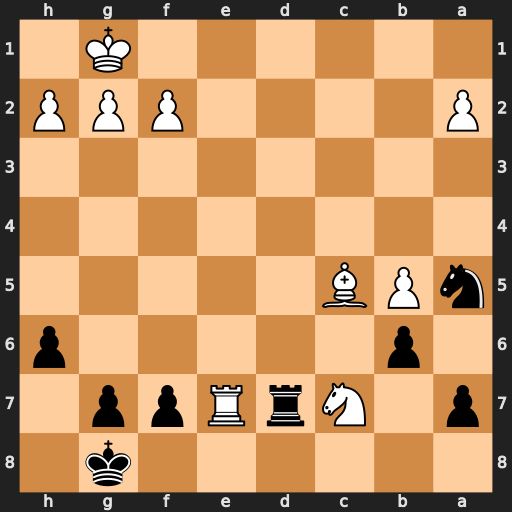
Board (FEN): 6k1/p1NrRpp1/1p5p/nPB5/8/8/P4PPP/6K1
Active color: b
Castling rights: -
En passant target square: -
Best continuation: Rd1+ Re1 Rxe1#